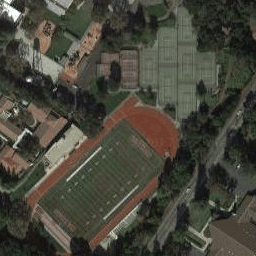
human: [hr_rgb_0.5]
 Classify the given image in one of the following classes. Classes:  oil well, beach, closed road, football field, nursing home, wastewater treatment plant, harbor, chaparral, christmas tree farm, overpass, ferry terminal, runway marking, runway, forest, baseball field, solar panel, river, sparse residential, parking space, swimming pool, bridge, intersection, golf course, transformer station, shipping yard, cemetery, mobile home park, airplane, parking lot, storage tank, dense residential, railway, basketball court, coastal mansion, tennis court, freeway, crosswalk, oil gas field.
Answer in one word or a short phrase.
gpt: football field